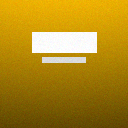
Screen state: on